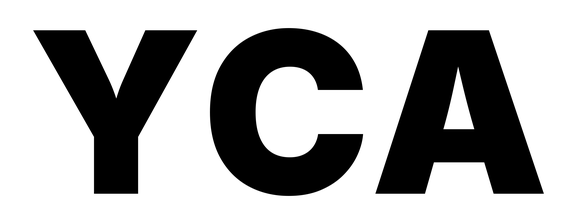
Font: Inter_Black